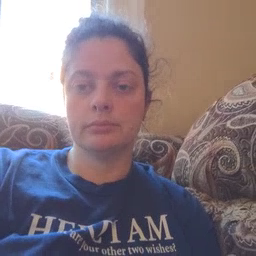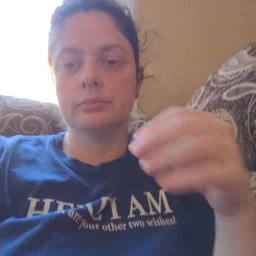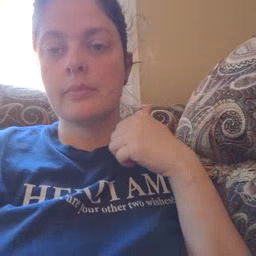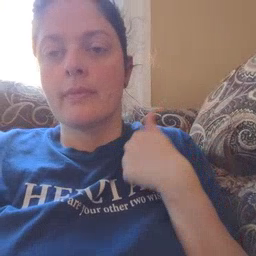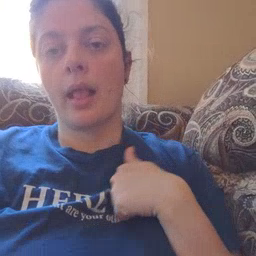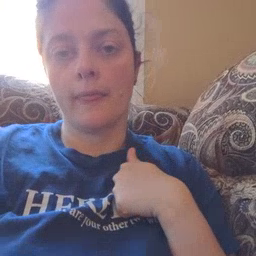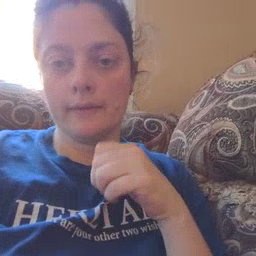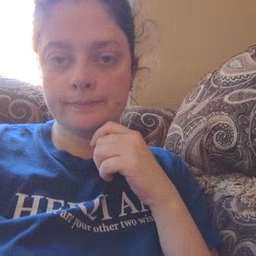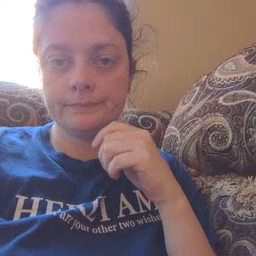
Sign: bath